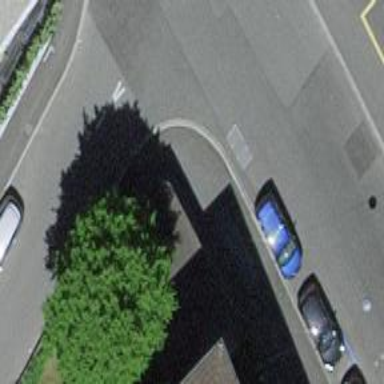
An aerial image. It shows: Kerb serving as barrier.